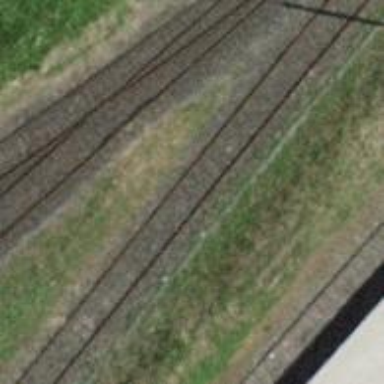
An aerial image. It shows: Single railway spur track.